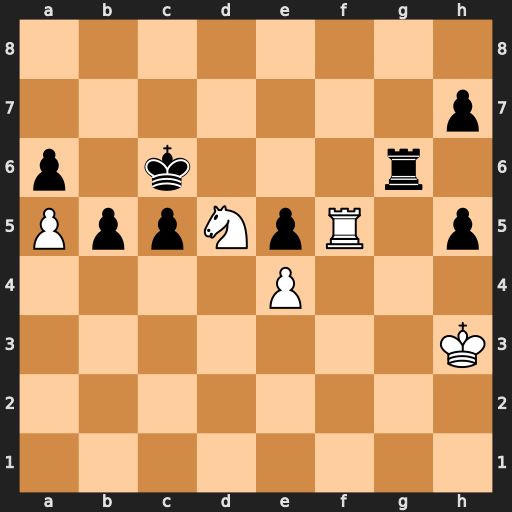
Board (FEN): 8/7p/p1k3r1/PppNpR1p/4P3/7K/8/8
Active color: w
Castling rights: -
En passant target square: -
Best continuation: Ne7+ Kd7 Nxg6